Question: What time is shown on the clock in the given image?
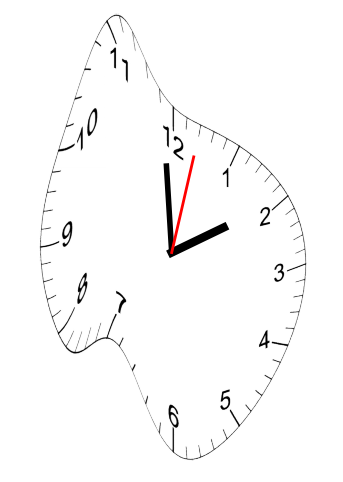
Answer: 01:59:02